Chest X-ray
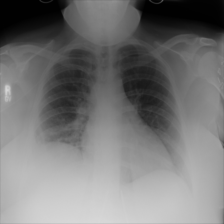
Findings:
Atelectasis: negative
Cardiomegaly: negative
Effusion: negative
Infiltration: negative
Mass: negative
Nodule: negative
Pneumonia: negative
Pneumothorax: negative
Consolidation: negative
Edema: negative
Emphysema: negative
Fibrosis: negative
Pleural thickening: negative
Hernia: negative